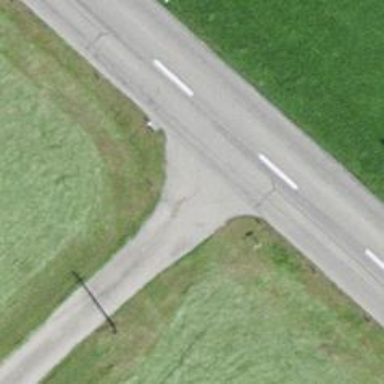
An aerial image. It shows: Asphalt road designated for service vehicles.